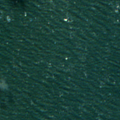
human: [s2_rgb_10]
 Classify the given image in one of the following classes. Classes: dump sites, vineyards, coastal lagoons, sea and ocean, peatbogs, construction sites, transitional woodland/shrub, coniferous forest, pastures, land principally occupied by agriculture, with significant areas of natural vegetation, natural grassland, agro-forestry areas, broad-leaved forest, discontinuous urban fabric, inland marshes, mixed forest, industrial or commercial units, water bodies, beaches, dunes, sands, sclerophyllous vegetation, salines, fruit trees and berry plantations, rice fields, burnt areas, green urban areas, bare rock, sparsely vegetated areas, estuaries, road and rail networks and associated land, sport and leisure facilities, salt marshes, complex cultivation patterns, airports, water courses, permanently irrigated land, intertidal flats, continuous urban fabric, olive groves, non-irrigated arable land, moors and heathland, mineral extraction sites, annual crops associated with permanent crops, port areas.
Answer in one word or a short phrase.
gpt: sea and ocean